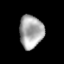
Tissue: lung
Cell type: Others
Senescence score: 0.2215
Nuclear area (px): 763
Mean DAPI intensity: 169.586